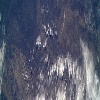
Label: land